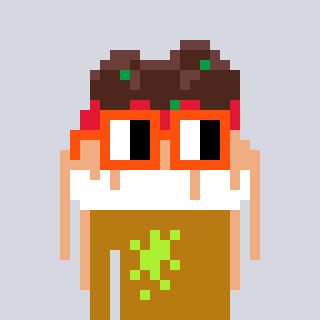
a pixel art character with square orange glasses, a spaghetti-shaped head and a gold-colored body on a cool background